Question: I visualized my decisiontreeclassifier and I noticed, that the sum of samples are wrong or formulated differently the 'value' value does not fit with the value of the samples(Screenshot)? Do I misinterpret my Decisiontree? I thought if got 100 samples in my node and 40 are True and 60 are False, I got in my next node 40 (or 60) samples which are divided again...
'''
import matplotlib.pyplot as plt
from sklearn import tree
tree1=DecisionTreeClassifier(criterion="entropy",max_features=13,max_leaf_nodes=75,min_impurity_decrease=0.001,min_samples_leaf=12,min_samples_split=20,splitter="best",max_depth=9)
tree1.fit(X_train,y_train)
feature_names=Daten.drop("Abwanderung_LabelEncode",axis=1).columns
class_names=["Keine Abwanderung","Abwanderung"]
fig = plt.figure(figsize=(25,20))
_ = tree.plot_tree(tree1,
feature_names=feature_names,
class_names=class_names,
rounded=True,
filled=True)
'''

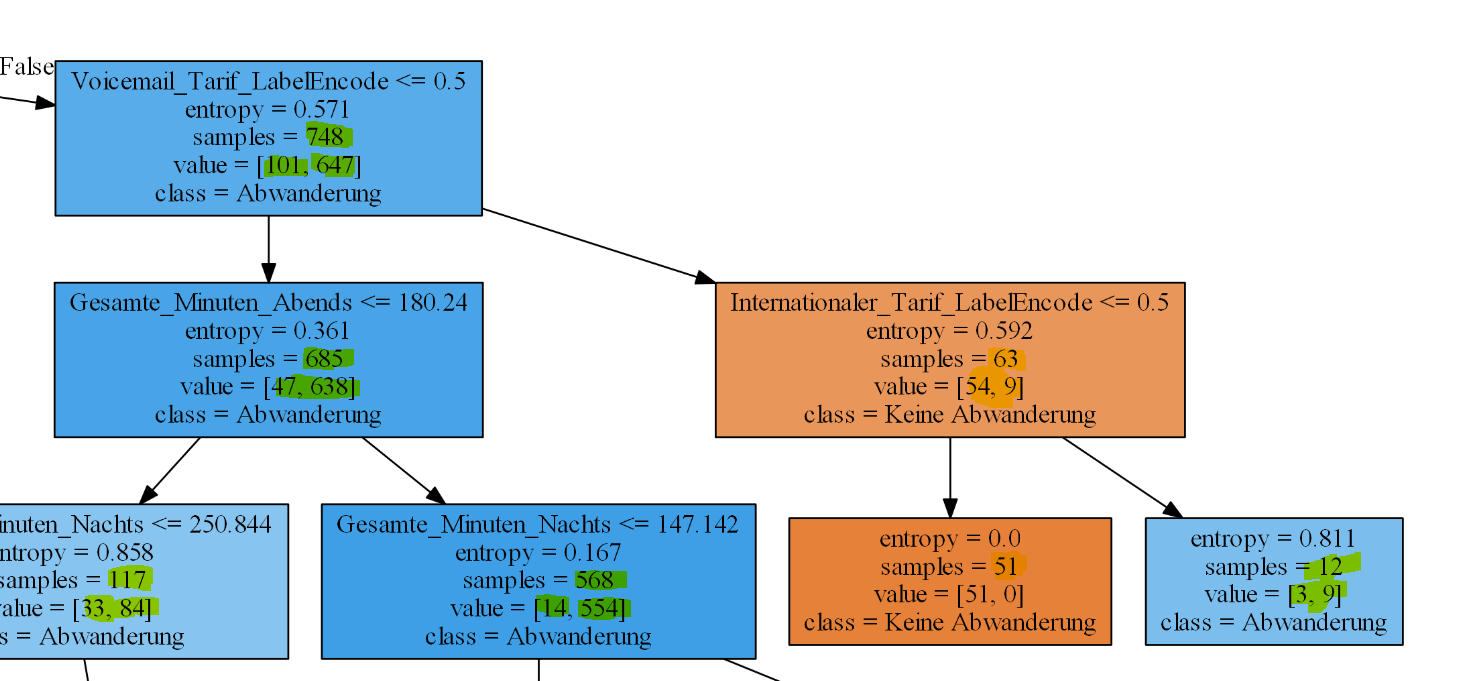
Answer: The plot is correct.
The two values in 'value' are not the number of samples to go to the children nodes; instead, they are the negative and positive class counts in the node. For example, 748=101+647; there are 748 samples in that node, 647 of which are positive class. The child nodes have 685 and 63 samples, and 685+63=647. The left child has 47 of the negative samples, and the right node 54, and 47+54=101, the total number of negative samples.